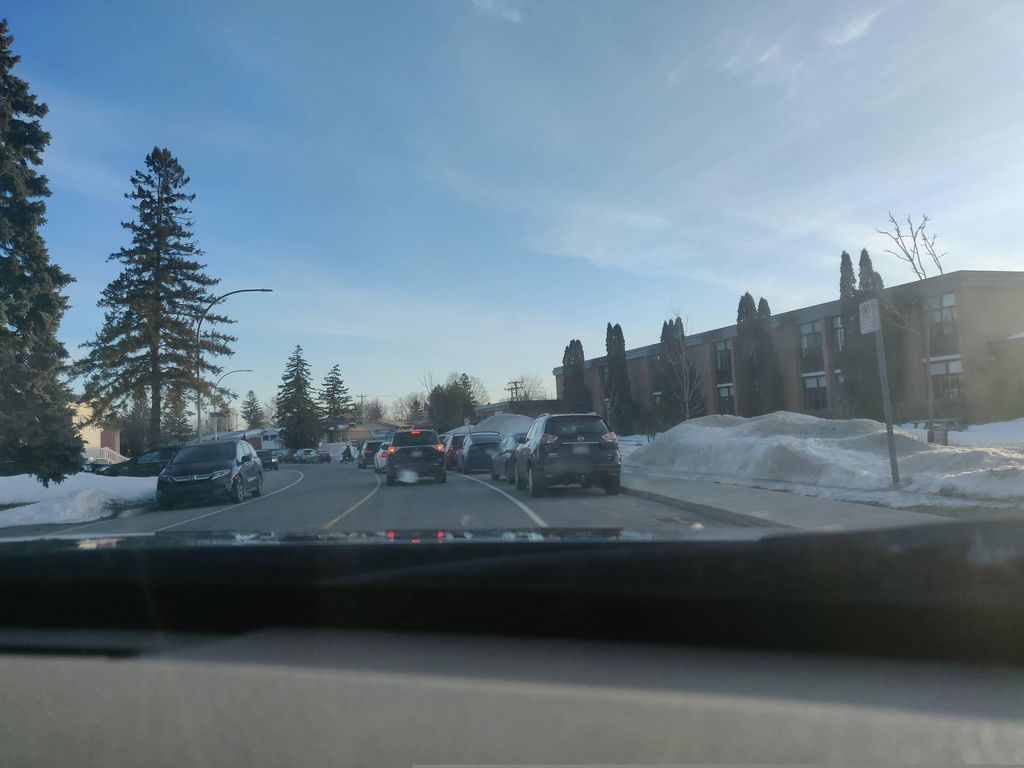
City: montreal